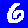
Digit: 6